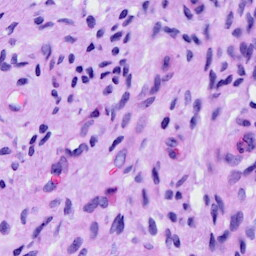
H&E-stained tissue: Cervix